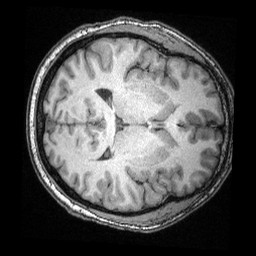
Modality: T1w
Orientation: axial
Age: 34
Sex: male
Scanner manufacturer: siemens
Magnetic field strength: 3 T
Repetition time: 2.4 s
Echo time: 0.00374 s